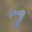
Label: 7